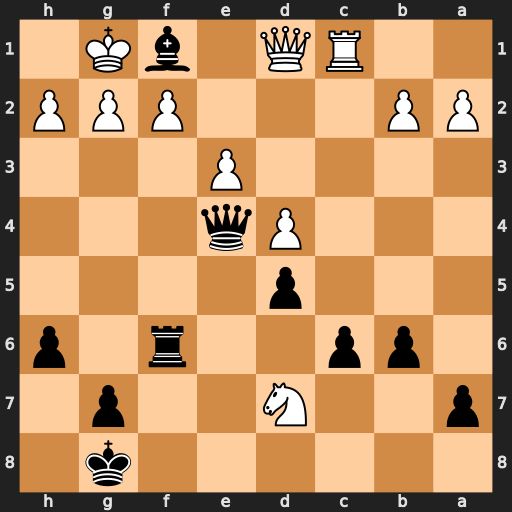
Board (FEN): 6k1/p2N2p1/1pp2r1p/3p4/3Pq3/4P3/PP3PPP/2RQ1bK1
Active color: b
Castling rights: -
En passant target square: -
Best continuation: Qxg2#